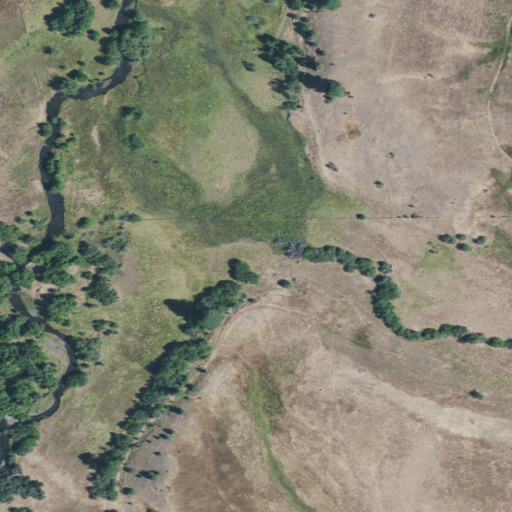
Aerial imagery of valley in Oregon named Thompson Gulch containing shrub, herbaceous wetlands, woody wetlands, evergreen forest, and pasture